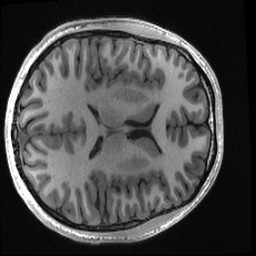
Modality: T1w
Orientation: axial
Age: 19
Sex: male